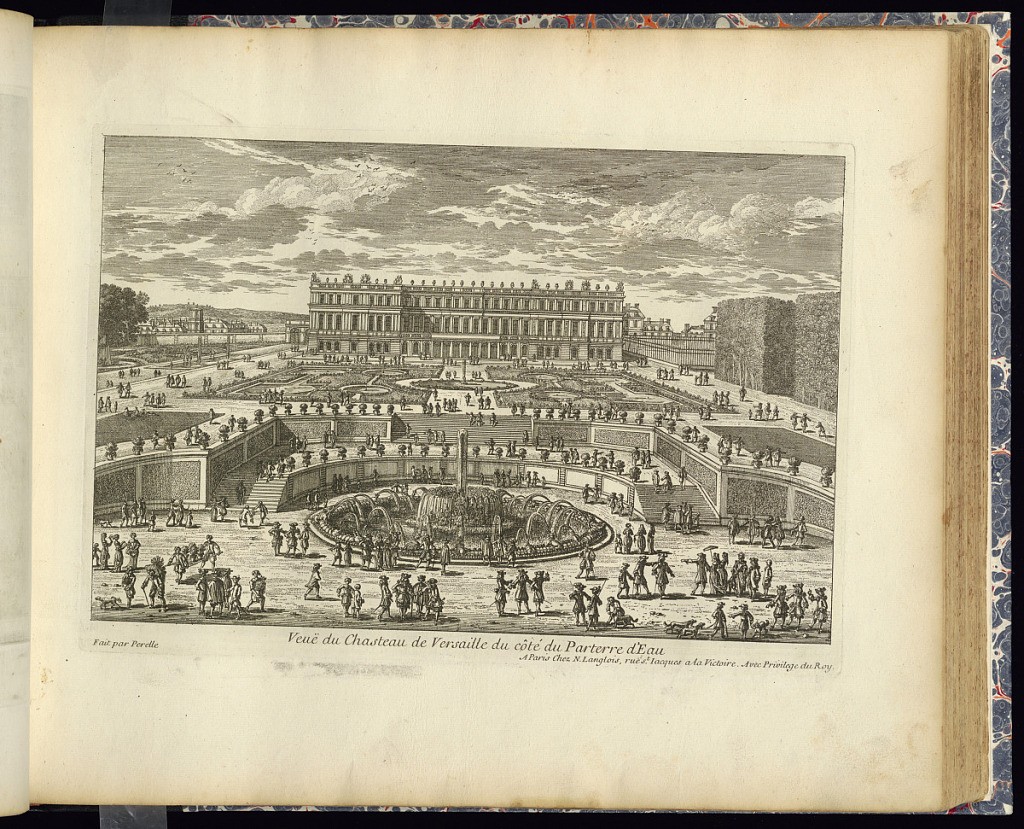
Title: Veuë du Chasteau de Versaille du côté du Parterre d’Eau
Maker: Adam Perelle, French, 1638 – 1695
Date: late 17th century
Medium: Etching on laid paper
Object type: Print
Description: View of a garden facing façade of the palace of Versailles with formal parterre planting and fountains on two levels with stairs leading down. Trees to the right and buildings in the background. Planted vases throughout. Figures (courtiers) walking along the paths. The plate is titled and signed.